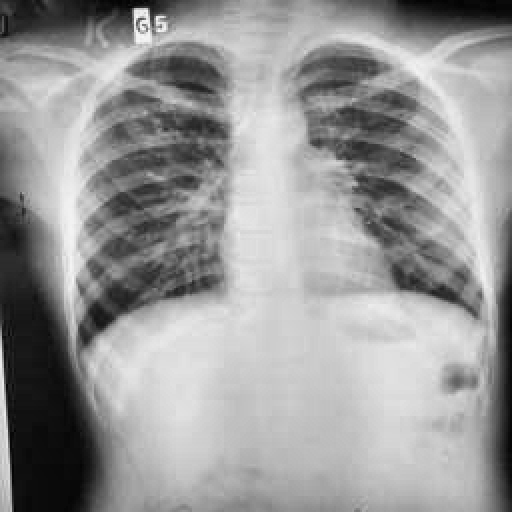
Finding: TUBERCULOSIS